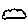
Label: cloud